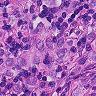
Metastatic tissue present: yes